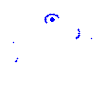
Particle: pion